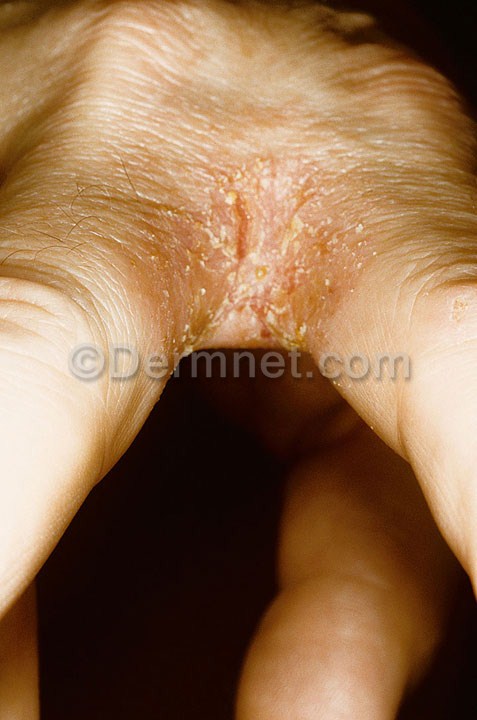
Disease: Tinea Ringworm Candidiasis and other Fungal Infections